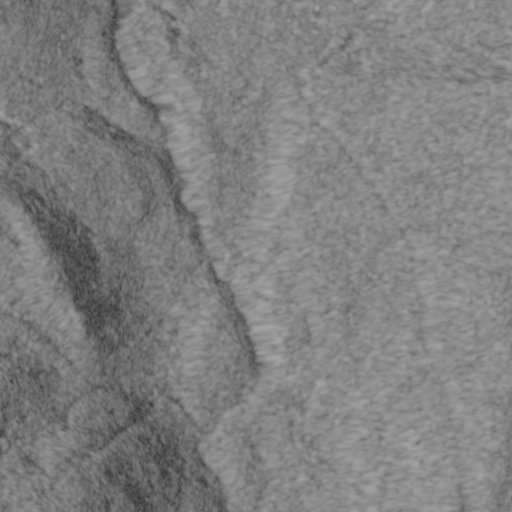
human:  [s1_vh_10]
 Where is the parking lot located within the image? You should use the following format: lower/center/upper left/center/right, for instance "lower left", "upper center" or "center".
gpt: The parking lot is located in the lower right of the image.
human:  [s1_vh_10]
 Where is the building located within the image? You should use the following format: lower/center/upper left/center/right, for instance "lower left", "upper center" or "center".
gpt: The building is located in the upper left of the image.
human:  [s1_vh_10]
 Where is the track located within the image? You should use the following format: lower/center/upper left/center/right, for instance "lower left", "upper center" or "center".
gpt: There is no track in the image.

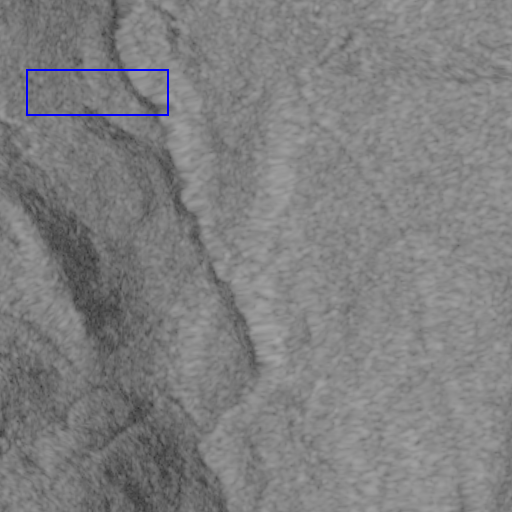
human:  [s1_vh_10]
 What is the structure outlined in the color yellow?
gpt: There is no yellow outline.
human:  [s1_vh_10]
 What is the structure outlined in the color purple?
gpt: There is no structure outlined in purple.